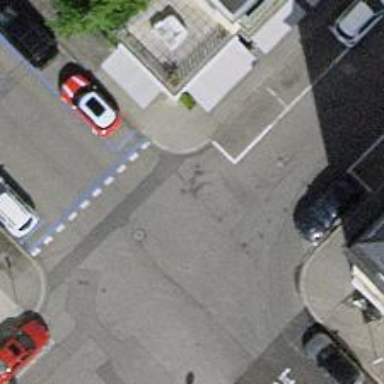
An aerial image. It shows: Kerb barrier.